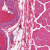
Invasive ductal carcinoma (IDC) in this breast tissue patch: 0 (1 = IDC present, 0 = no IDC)